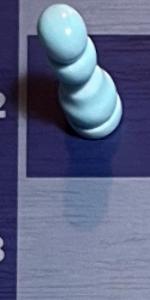
Label: Empty